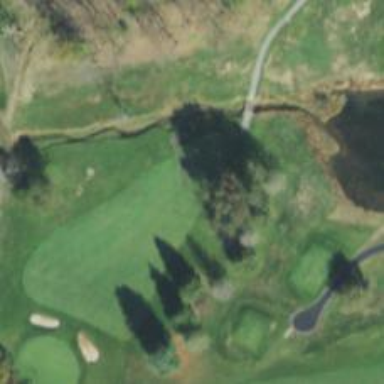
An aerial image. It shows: Golf hole.